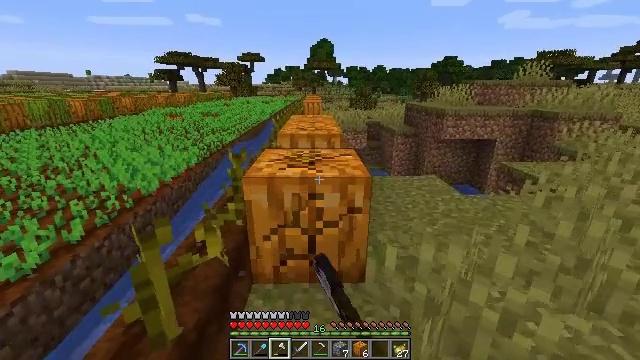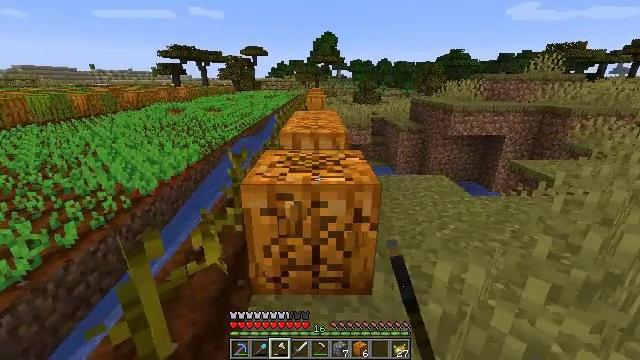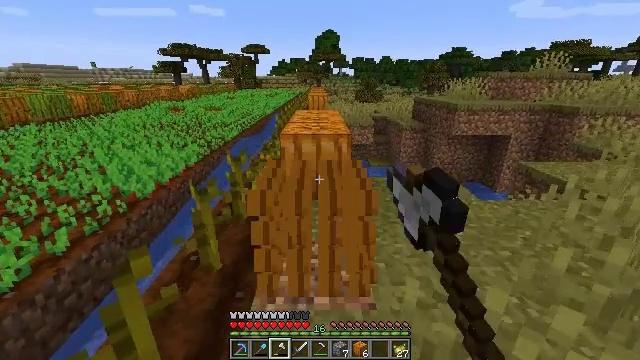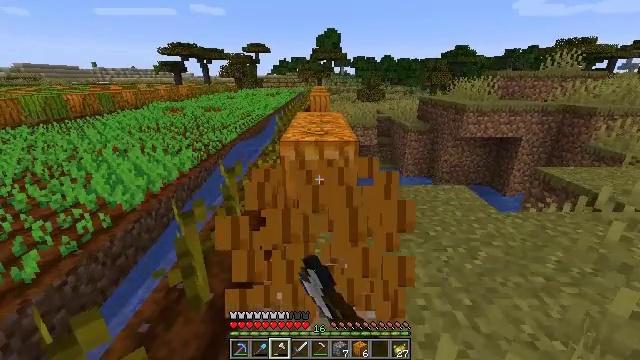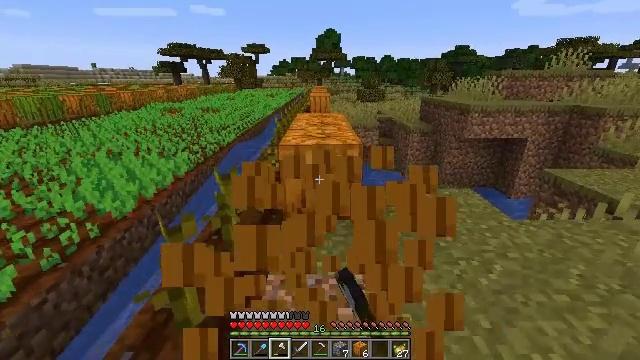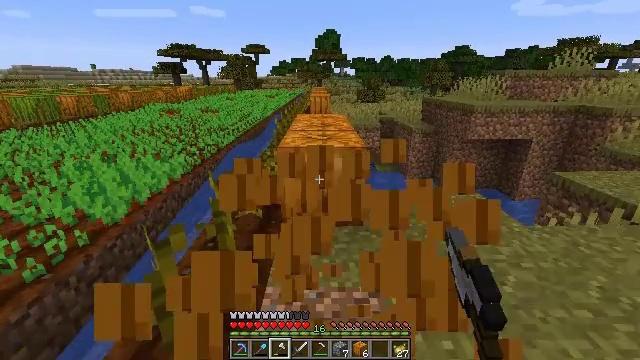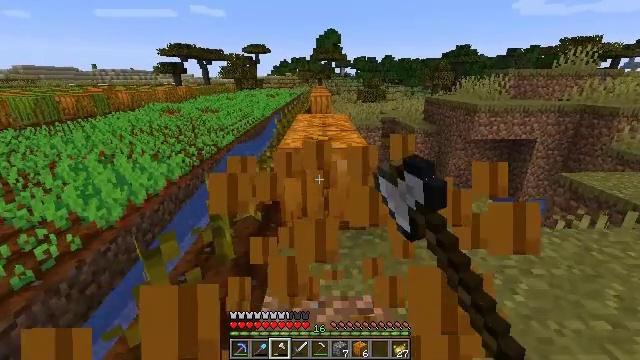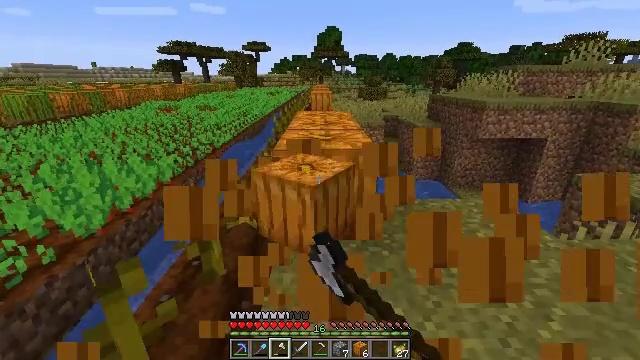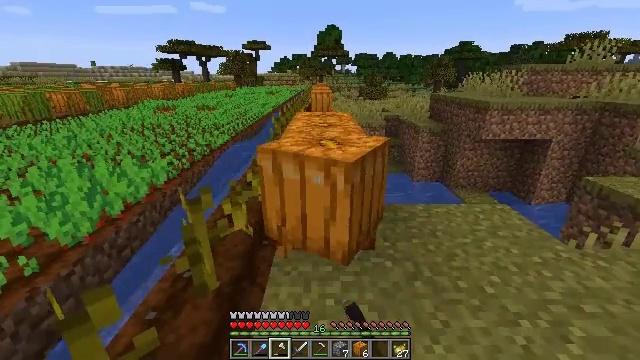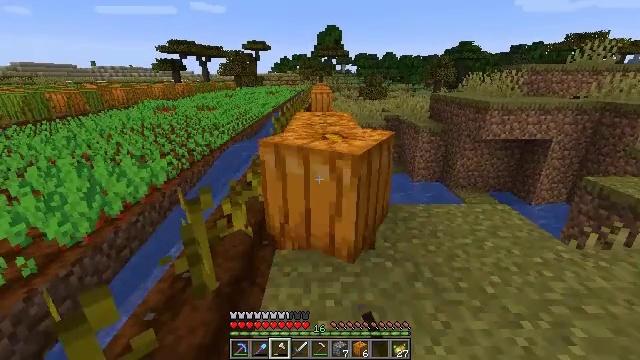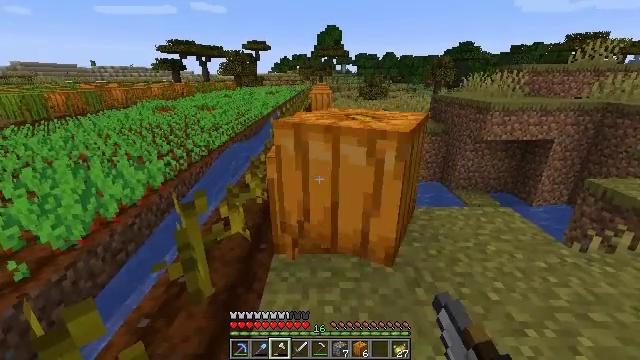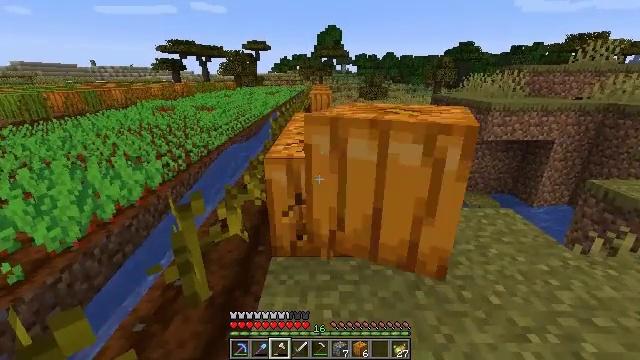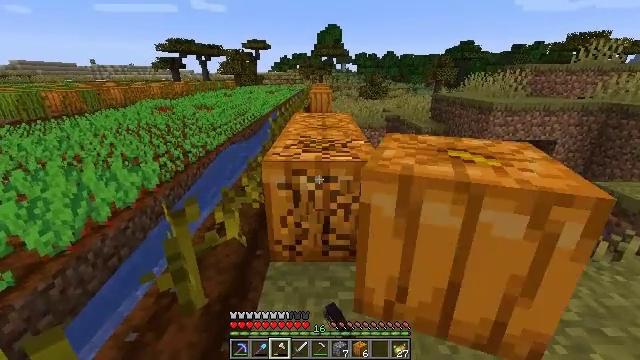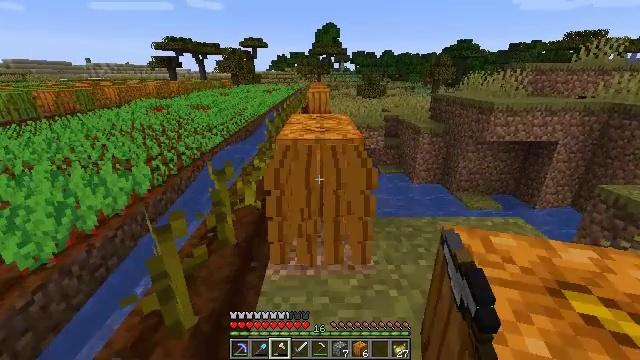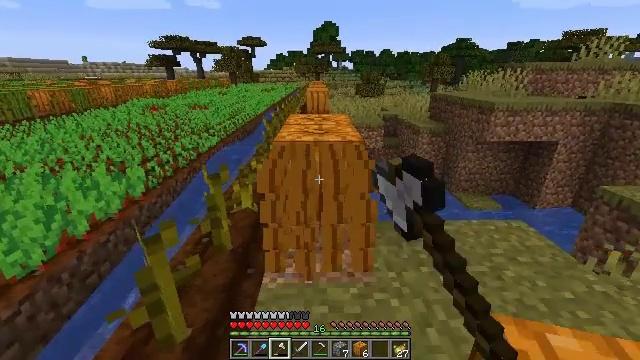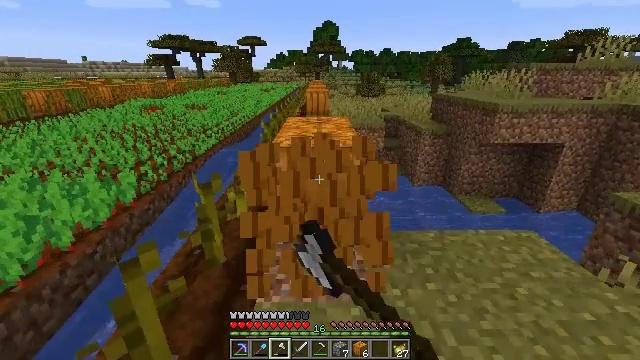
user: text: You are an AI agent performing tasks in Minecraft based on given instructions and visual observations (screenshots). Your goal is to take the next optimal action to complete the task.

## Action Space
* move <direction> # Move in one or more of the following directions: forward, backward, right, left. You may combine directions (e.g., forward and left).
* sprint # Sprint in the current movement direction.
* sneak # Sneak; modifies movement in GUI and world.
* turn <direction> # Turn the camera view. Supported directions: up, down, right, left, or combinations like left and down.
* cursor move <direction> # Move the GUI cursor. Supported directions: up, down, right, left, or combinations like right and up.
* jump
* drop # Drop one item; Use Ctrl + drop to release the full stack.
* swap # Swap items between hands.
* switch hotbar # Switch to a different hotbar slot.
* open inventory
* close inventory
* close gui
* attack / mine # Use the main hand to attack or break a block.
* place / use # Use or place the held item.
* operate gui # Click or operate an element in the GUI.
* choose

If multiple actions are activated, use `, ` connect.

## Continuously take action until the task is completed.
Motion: motion action
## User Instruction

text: Gather a pumpkin block.
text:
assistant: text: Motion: move forward, turn down, attack / mine
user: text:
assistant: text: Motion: move forward, attack / mine
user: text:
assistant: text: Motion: move forward, attack / mine
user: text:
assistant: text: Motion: move forward, attack / mine
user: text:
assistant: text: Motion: move forward, attack / mine
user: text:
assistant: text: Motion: move forward, attack / mine
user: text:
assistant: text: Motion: move forward, attack / mine
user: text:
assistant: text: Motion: attack / mine
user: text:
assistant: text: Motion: attack / mine
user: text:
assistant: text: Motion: attack / mine
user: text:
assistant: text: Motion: attack / mine
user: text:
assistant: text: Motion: move forward, attack / mine
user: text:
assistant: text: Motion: move forward, attack / mine
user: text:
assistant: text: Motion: move forward, attack / mine
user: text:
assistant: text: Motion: move forward, attack / mine
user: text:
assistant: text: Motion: move forward, attack / mine
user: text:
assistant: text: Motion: move forward, attack / mine
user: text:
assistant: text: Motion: move forward, turn down, attack / mine
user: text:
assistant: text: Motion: move forward, attack / mine
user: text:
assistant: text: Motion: attack / mine
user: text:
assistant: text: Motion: attack / mine
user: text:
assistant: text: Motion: attack / mine
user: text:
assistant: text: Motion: move forward, attack / mine
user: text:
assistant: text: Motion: move forward, attack / mine
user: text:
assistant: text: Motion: move forward, attack / mine
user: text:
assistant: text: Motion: move forward, attack / mine
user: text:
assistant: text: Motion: attack / mine
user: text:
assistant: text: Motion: attack / mine
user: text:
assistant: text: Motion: attack / mine
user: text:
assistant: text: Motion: attack / mine